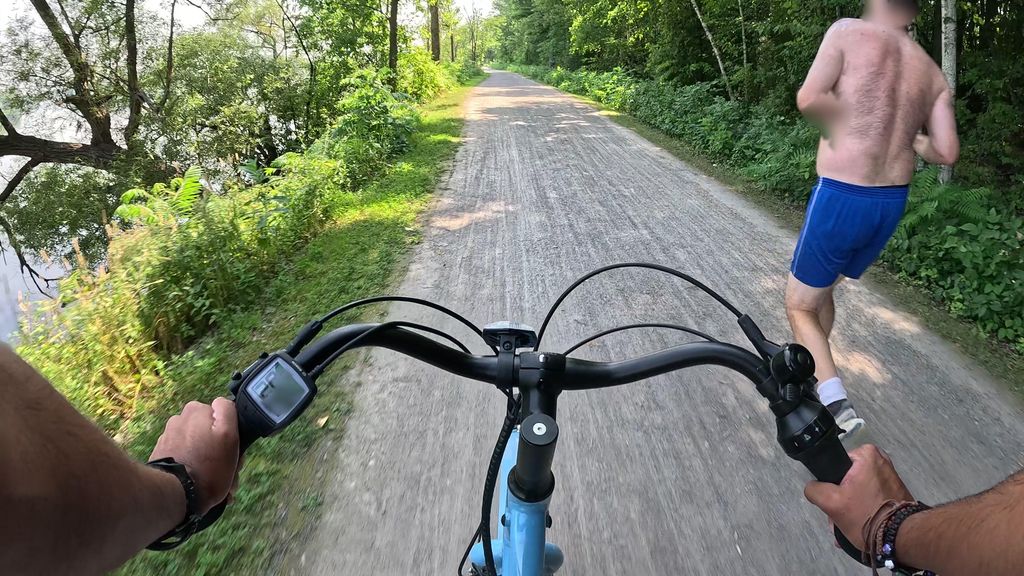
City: ottawa-gatineau